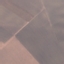
Land use / land cover class: AnnualCrop